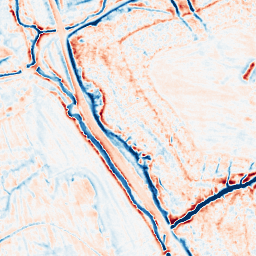
Category: edge_preserving
Decomposition family: anisotropic_diffusion
Decomposition parameters: iterations: 20
kappa: 30
gamma: 0.2
Upsampling method: linear_exact
Upsampling parameters: scale: 2
Upsampling scale: 2